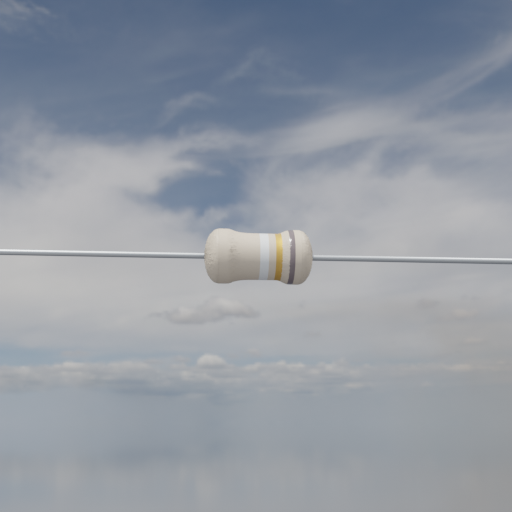
Resistor colour bands (in order): white, gold, gray